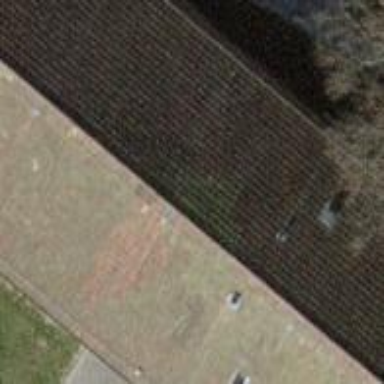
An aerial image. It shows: Gabled roof of building.